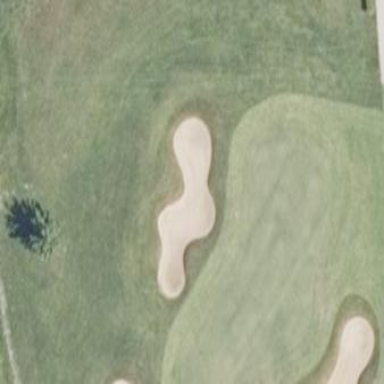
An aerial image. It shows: Golf green.